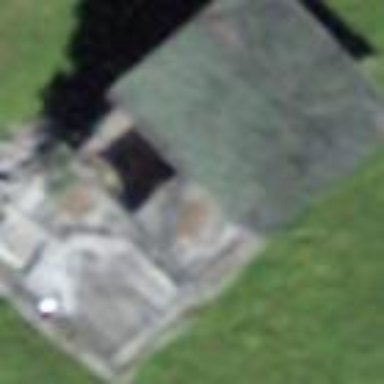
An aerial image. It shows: Barn.